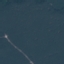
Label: Forest